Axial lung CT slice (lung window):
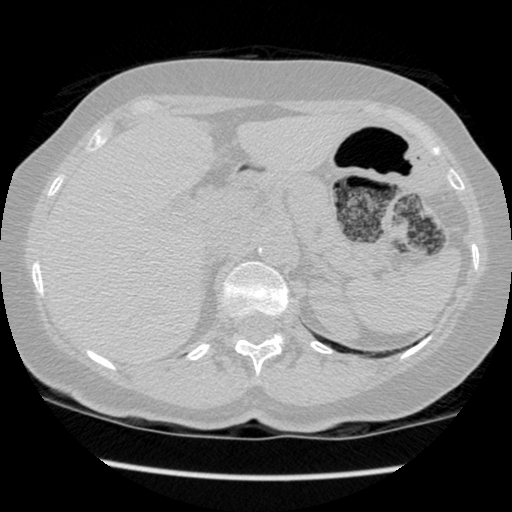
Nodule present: no